Question: I have spent hours on this and looked at every related SO question I could find without a solution.
Here is my problem:
I have a gridview of images. I need 3 columns (to match the iOS version and aesthetics). If I set the numColumns to 3, I get a lot extra space between the top and bottom of the image row for each row. If I set the width to autofit, I always get 2, they look better but would prefer 3 columns.
What am I missing?
Layout:
'''
<RelativeLayout xmlns:android="http://schemas.android.com/apk/res/android"
xmlns:tools="http://schemas.android.com/tools"
android:layout_width="fill_parent"
android:layout_height="fill_parent"
android:gravity="top" >
<LinearLayout
android:id="@+id/llayout"
android:layout_width="fill_parent"
android:layout_height="wrap_content"
android:layout_alignParentTop="true"
android:layout_centerHorizontal="true"
>
<ImageView
android:id="@+id/header"
android:layout_width="fill_parent"
android:layout_height="wrap_content"
android:background="#666666"
android:clickable="false"
android:contentDescription="@string/title_card_collection"
android:src="@drawable/sportscard2x" />
</LinearLayout>
<GridView
android:id="@+id/cardGrid"
android:layout_width="wrap_content"
android:layout_height="wrap_content"
android:layout_alignParentLeft="true"
android:layout_above="@+id/llayout"
android:gravity="center"
android:horizontalSpacing="2dip"
android:numColumns="3"
android:stretchMode="columnWidth"
android:layout_alignParentBottom="true"
android:verticalSpacing="2dip" >
</GridView>
'''

I am hoping it is something easy that I am just missing. Thanks in advance.
UPDATED: Added Screenshot. The problem is that only 1 row is showing, if you scroll down, you see the other 3 rows, but there is a huge space in between.
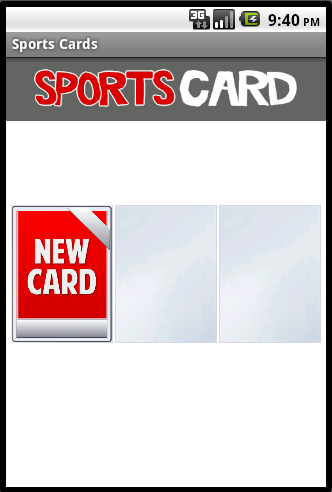
Answer: Please find "Tip 3" below. Example with code can be found <URL>.
I think the problem is that you set the 'layout_height' of your '<GridView>' to 'wrap_content'. The grid view doesn't seem to be able to calculate it's total, wrapped height properly, hence, it's showing one row only.
You could either set the 'layout_height' to 'match_parent' (or any other, fixed height - like '120dp' or whatever) or your could try to extend the 'GridView' Java object and do some own calculation (you would then need to use your custom grid view object in your XML-layout as well: '<com.package.to.MyCustomGridView>').
I do need to stress, though, that there aren't any well defined way of getting hold of the number of columns from the grid view in Java code prior to API 11 (you would want this in order to calculate how many rows your data adapter would produce). The 'getNumColumns' was introduced in API 11. Neither is there a proper way of finding the spacing between rows (the 'getHorizontalSpacing()' and 'getVerticalSpacing()' methods were introduced in API 16).
For your reference: <URL>
I haven't tested this my self, but you could try something like this:
'''
<LinearLayout
android:layout_width="match_parent"
android:layout_height="match_parent"
android:orientation="vertical">
<ImageView
android:layout_width="match_parent"
android:layout_height="wrap_content"
...
/>
<GridView
android:layout_width="match_parent"
android:layout_height="0dp"
android:layout_weight="1.0"
...
/>
</LinearLayout>
'''
I.e. including your grid view in the linear layout and adding all available space to it after the image view has been laid out.
You could write your own list view. There seems to be some good candy on the Sony Mobile tutorial site (and no, I'm not employed by Sony Mobile :-), nevertheless; a good tutorial is a good tutorial): <URL>
You could extend the Java 'GridView' object and override the 'onMeasure' method as below example. Remember to refer to your extending 'GridView' class in the Android layout XML file (like '<com.package.MyGridView android:layout_width="match_parent" android:layout_height="wrap_content" ... />')
'''
@Override
protected void onMeasure(int widthMeasureSpec, int heightMeasureSpec) {
int heightSpec;
// The great Android "hackatlon" (in order to enable "wrap_content" on grid views).
if (getLayoutParams().height == LayoutParams.WRAP_CONTENT) {
heightSpec = MeasureSpec.makeMeasureSpec(
Integer.MAX_VALUE >> 2, MeasureSpec.AT_MOST);
}
else {
heightSpec = heightMeasureSpec;
}
super.onMeasure(widthMeasureSpec, heightSpec);
}
'''
Hopefully you'll find some inspiration in this :-)
Cheers,
-- dbm